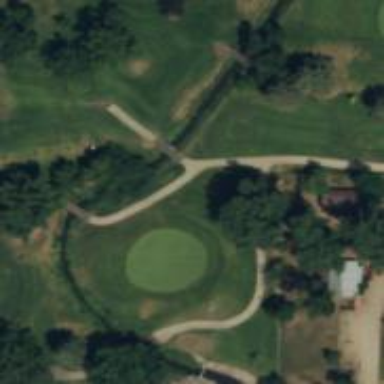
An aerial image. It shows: Path for both roads and golfers.